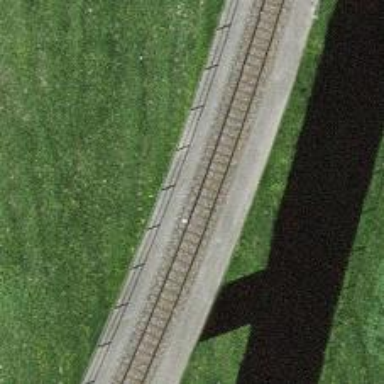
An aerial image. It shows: Narrow-gauge railway bridge with electrified contact lines and one track.